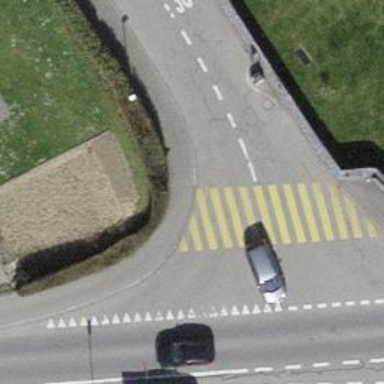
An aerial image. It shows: Footway with zebra crossing.